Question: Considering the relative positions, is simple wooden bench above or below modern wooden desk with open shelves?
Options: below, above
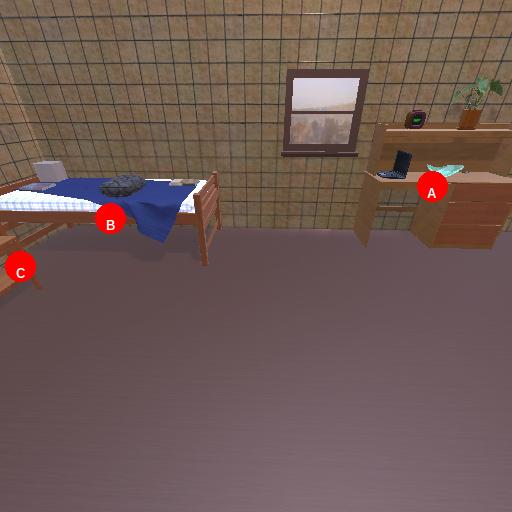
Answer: below